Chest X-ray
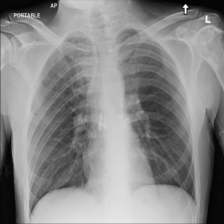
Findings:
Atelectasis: negative
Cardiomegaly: negative
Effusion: negative
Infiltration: negative
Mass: negative
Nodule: negative
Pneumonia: negative
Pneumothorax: negative
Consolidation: negative
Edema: negative
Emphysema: negative
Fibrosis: negative
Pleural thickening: negative
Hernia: negative